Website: crate-barrel
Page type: customer-info-address
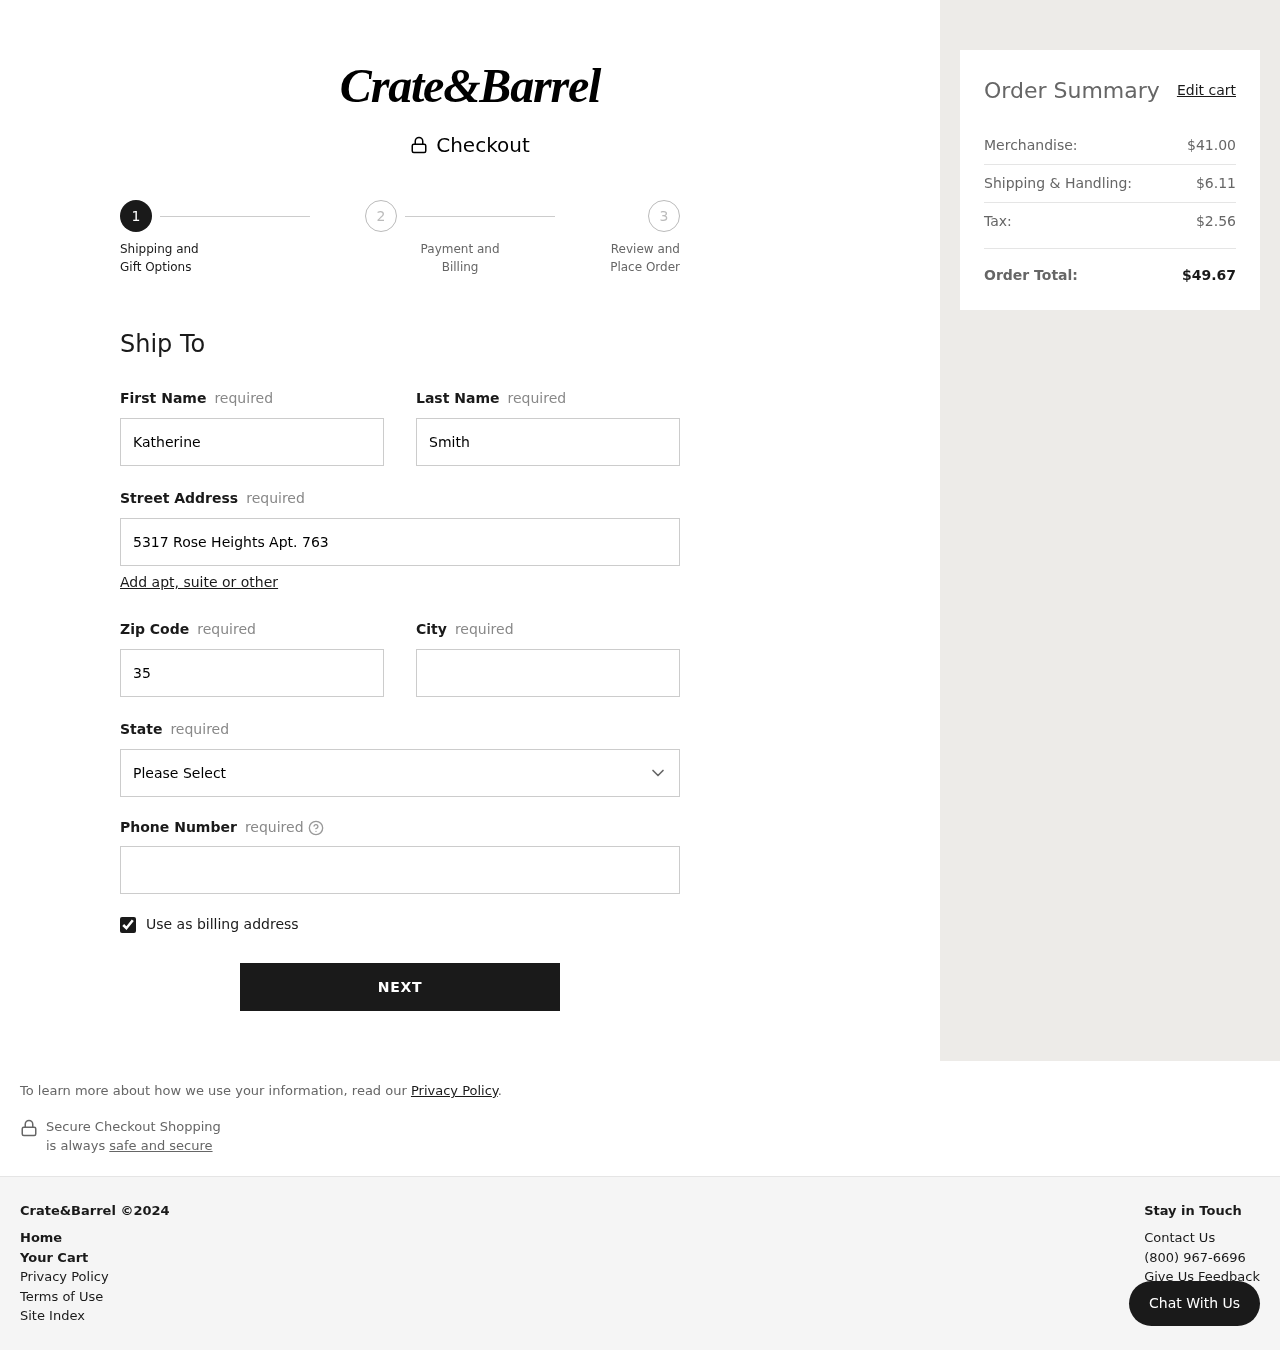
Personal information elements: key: PII_CITY
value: New Rachel
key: PII_FIRSTNAME
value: Katherine
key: PII_LASTNAME
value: Smith
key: PII_PHONE
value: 2166758257
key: PII_POSTCODE
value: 35238
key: PII_STATE
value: Utah
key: PII_STREET
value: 5317 Rose Heights Apt. 763
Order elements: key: ORDER_SUBTOTAL
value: $41.00
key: ORDER_SHIPPING_COST
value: $6.11
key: ORDER_TAX
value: $2.56
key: ORDER_TOTAL
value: $49.67